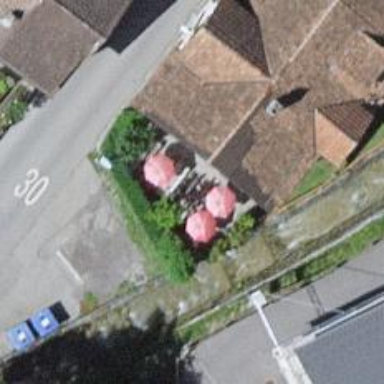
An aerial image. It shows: Outdoor seating area for leisure land.